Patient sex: M
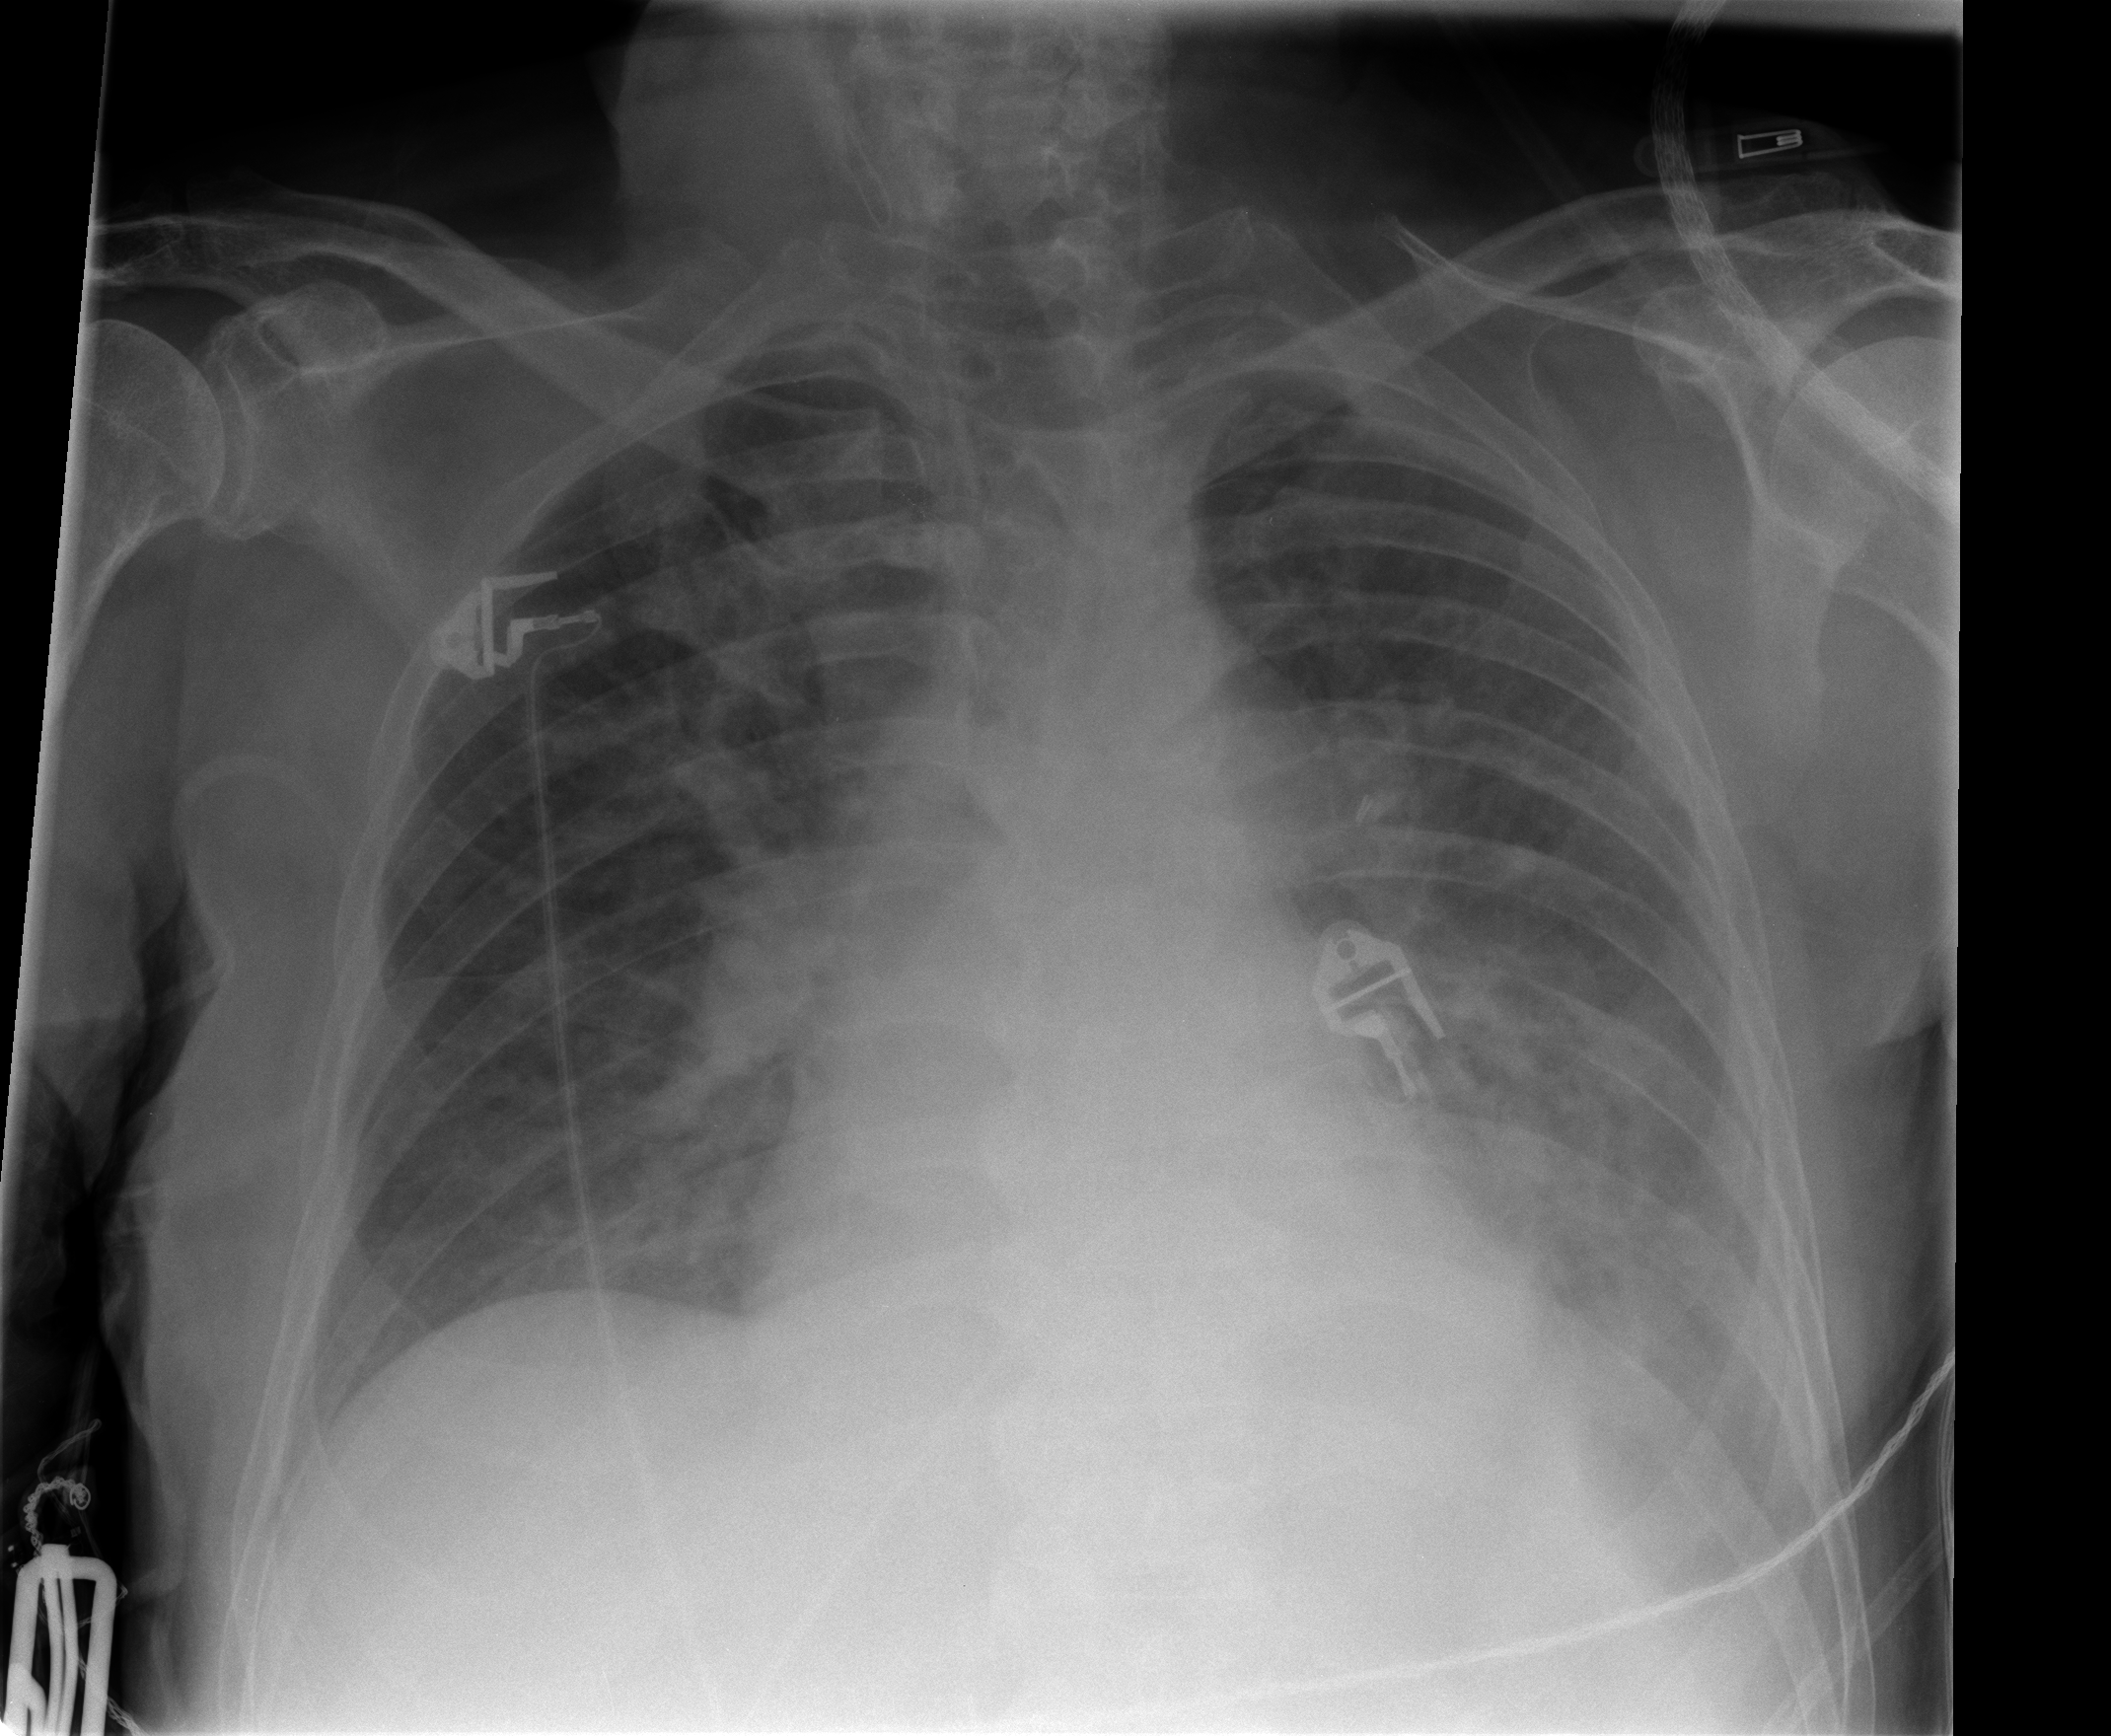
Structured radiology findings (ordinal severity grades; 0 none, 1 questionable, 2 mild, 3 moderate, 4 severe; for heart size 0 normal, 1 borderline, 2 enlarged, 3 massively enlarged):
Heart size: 2
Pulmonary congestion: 1
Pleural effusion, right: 0
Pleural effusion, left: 2
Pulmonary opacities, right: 1
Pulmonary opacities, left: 1
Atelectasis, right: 2
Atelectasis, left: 2